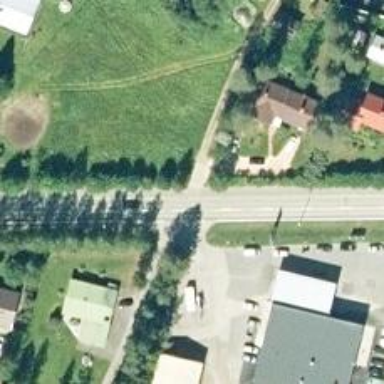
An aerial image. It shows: Uncontrolled crossing on the road.